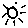
Label: sun